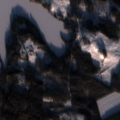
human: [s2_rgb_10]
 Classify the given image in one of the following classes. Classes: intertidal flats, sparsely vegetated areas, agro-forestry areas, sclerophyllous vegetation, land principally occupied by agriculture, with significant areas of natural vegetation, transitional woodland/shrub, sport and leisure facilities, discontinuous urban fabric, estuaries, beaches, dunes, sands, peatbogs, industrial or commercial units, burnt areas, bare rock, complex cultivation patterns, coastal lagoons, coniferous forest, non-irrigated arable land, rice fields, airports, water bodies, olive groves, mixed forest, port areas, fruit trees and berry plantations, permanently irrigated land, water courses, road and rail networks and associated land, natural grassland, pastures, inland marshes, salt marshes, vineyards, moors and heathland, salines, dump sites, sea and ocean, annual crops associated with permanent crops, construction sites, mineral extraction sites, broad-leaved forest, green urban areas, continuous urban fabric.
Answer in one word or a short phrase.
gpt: broad-leaved forest, coniferous forest, mixed forest, water bodies